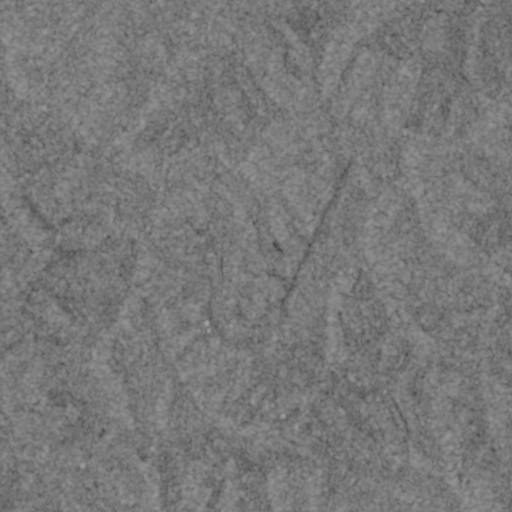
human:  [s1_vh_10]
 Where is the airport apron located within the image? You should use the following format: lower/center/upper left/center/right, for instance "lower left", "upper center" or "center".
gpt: The airport apron is located in the center of the image.
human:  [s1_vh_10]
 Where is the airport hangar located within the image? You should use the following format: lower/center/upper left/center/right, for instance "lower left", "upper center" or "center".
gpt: The airport hangar is located in the center of the image.
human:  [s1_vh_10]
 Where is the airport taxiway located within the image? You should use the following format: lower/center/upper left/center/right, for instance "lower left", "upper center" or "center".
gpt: The airport taxiway is located in the center of the image.
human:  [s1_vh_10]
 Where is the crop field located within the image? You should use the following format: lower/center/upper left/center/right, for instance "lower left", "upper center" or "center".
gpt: The crop field is located in the upper right of the image.
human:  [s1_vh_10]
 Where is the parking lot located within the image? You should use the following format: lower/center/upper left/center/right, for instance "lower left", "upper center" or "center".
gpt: The parking lot is located in the upper right of the image.
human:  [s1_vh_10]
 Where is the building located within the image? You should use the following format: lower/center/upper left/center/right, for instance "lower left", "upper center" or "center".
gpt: There is no building in the image.

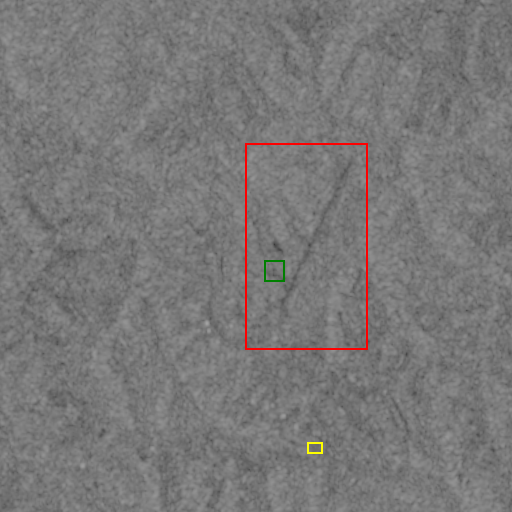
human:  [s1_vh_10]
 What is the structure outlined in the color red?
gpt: The structure outlined in red is an airport.
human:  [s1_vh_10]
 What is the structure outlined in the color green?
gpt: The structure outlined in green is an airport apron.
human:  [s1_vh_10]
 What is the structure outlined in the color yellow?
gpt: The structure outlined in yellow is a park.
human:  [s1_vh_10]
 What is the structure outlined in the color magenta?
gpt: There is no magenta outline.